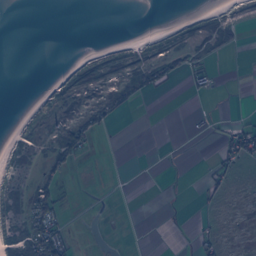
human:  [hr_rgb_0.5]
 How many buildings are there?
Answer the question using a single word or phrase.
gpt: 343

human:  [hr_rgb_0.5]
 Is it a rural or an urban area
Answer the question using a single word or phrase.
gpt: rural

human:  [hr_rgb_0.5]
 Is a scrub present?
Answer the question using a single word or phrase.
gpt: yes

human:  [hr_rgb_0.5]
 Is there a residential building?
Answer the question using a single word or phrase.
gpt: yes

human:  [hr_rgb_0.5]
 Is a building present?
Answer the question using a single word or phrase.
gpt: yes

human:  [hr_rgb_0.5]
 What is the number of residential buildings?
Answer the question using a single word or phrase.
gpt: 199

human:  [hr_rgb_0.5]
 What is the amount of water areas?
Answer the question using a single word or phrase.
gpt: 29

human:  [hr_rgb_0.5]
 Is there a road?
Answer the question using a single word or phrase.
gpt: yes

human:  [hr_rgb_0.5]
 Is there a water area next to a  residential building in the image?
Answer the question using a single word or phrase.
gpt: yes

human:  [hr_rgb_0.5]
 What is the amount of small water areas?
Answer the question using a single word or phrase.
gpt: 16

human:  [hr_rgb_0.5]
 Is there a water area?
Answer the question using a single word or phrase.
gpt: yes

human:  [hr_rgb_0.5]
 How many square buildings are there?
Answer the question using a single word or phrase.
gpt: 0

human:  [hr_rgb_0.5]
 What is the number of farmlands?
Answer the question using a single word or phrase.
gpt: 14

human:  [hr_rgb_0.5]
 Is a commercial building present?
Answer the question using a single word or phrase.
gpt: yes

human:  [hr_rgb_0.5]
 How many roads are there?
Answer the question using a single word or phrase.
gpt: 132

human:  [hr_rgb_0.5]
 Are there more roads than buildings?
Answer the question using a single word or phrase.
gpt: no

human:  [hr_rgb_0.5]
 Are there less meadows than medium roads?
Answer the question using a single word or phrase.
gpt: no

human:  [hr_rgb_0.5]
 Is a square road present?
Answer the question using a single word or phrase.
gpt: no

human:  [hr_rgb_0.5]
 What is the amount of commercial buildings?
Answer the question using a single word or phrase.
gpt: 1

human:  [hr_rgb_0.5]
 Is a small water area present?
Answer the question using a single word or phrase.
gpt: yes

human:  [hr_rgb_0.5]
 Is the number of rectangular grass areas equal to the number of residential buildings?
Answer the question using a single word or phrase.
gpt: no

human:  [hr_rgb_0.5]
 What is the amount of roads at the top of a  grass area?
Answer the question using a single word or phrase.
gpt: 130

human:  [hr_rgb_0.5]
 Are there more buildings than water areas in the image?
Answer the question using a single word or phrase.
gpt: yes

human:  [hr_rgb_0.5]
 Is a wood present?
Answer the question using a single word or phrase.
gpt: yes

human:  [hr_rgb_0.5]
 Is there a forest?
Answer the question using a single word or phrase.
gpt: yes

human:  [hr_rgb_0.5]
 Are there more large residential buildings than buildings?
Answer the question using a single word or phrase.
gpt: no

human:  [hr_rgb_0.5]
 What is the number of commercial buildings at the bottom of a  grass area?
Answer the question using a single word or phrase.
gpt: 0

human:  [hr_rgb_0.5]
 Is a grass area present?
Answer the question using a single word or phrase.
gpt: yes

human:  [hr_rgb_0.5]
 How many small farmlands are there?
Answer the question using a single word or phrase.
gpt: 0

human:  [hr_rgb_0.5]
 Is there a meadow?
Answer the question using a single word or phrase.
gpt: yes

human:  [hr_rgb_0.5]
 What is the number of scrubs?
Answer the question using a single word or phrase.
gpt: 8

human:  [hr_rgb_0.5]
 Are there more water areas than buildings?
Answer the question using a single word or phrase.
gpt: no

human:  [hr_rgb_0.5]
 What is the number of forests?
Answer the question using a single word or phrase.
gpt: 7

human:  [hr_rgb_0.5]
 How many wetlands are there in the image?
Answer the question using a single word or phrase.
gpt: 5

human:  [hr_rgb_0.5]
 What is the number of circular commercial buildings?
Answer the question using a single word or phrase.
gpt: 0

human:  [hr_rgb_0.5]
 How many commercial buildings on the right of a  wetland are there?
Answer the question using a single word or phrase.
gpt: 1

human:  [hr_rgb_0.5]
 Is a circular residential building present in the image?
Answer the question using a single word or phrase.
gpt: no

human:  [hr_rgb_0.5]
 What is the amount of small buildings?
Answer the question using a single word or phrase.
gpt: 342

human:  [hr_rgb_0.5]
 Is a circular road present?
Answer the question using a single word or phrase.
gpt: no

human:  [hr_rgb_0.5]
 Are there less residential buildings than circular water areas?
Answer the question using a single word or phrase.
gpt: no

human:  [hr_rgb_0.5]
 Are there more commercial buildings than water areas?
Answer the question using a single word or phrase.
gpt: no

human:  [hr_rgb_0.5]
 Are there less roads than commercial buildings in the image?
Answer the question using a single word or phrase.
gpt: no

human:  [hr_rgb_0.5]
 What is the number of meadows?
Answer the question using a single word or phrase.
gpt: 7

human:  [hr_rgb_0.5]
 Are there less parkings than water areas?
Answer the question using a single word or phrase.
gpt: yes

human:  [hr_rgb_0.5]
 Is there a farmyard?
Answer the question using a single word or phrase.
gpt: yes

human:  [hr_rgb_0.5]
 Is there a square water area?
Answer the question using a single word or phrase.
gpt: yes

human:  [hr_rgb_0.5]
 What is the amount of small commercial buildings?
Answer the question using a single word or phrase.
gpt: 1

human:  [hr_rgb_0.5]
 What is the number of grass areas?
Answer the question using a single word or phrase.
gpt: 20

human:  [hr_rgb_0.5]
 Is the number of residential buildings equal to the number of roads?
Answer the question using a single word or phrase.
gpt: no

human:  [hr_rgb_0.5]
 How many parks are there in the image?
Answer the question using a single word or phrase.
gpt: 2

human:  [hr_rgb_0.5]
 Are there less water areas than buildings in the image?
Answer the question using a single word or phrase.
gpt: yes

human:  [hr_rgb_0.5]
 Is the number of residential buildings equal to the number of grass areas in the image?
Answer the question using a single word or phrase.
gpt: no

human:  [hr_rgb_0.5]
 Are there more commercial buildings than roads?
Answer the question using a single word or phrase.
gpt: no

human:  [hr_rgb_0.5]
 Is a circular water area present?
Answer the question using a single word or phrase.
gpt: yes

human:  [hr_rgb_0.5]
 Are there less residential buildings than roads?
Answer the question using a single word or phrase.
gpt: no

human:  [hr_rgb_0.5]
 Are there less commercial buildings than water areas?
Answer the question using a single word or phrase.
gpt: yes

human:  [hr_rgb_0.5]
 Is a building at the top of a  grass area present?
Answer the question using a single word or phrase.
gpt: yes

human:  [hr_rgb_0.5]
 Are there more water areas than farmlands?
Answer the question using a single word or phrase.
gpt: yes

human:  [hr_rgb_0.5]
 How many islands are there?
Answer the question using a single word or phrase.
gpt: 1

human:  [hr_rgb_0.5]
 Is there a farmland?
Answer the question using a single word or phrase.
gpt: yes

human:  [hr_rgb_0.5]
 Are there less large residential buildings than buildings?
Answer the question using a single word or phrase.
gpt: yes

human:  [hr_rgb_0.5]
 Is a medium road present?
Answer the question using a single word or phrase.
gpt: no

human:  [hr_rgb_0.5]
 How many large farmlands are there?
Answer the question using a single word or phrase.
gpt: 14

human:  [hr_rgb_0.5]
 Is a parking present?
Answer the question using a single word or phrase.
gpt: yes